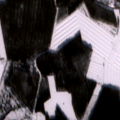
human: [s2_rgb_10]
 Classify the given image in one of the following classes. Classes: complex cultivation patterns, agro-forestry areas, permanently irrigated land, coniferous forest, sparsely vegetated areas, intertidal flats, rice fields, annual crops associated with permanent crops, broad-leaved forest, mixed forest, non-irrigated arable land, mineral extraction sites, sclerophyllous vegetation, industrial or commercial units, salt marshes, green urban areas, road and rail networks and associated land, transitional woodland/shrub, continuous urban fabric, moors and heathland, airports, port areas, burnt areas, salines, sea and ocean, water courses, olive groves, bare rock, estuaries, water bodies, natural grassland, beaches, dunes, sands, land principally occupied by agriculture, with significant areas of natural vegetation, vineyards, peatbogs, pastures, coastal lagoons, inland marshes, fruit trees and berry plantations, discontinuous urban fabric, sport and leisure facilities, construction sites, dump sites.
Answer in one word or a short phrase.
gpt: non-irrigated arable land, land principally occupied by agriculture, with significant areas of natural vegetation, broad-leaved forest, mixed forest, transitional woodland/shrub